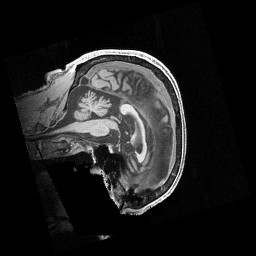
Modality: T1w
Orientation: sagittal
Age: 76
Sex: male
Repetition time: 2.4 s
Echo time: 0.00222 s